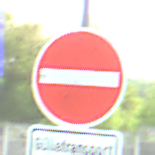
Verkehrszeichen: VerbotDerEinfahrt
Zusatzzeichen unten: BesondereFahrzeugeUndTransportgueter12
Umgebung: Outdoor, Nature
Tageszeit: MorningAfternoon
Wetter: PartlyCloudy
Licht: Natural
Jahreszeit: NotSpecified
Kontrast: HighContrast